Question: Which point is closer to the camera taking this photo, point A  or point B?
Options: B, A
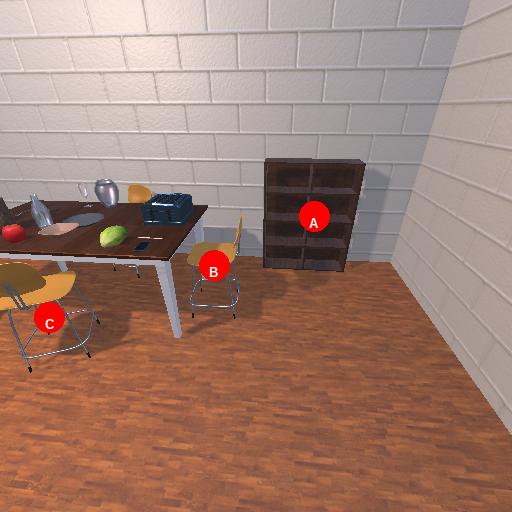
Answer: B